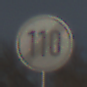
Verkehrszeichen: EndeGeschwindigkeit110
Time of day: MorningAfternoon
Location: Outdoor (Nature)
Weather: PartlyCloudy
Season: NotSpecified
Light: Natural